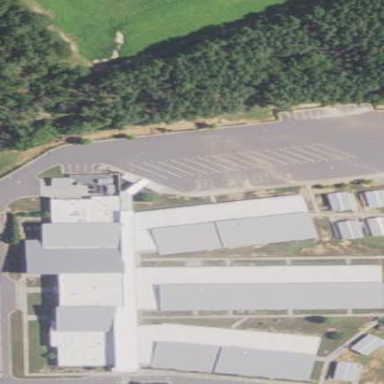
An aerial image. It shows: School building.